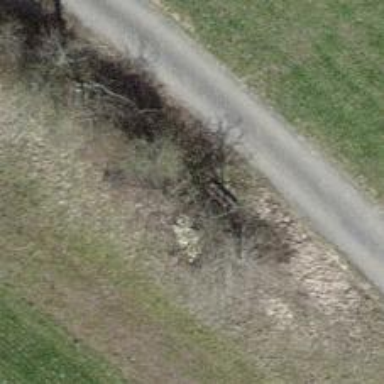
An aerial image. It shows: Bench.